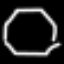
Label: octagon